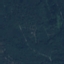
Land use / land cover: Forest